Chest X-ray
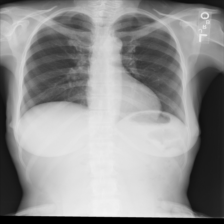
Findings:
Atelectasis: negative
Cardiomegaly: negative
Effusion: negative
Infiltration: negative
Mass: negative
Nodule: negative
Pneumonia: negative
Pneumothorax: negative
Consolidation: negative
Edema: negative
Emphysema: negative
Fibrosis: negative
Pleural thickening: negative
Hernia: negative